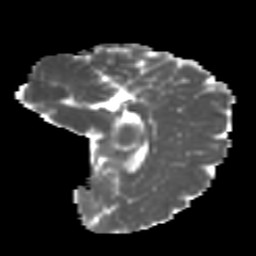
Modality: MD
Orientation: sagittal
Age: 13
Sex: female
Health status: ill
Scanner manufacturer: ge
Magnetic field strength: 3 T
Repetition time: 6.752 s
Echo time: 0.079 s